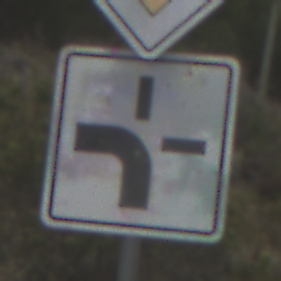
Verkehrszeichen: VerlaufVorfahrtsstrasse1
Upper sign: Vorfahrtsstrasse
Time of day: Midday
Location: Outdoor (Nature)
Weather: Overcast
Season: NotSpecified
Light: Natural